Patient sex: M
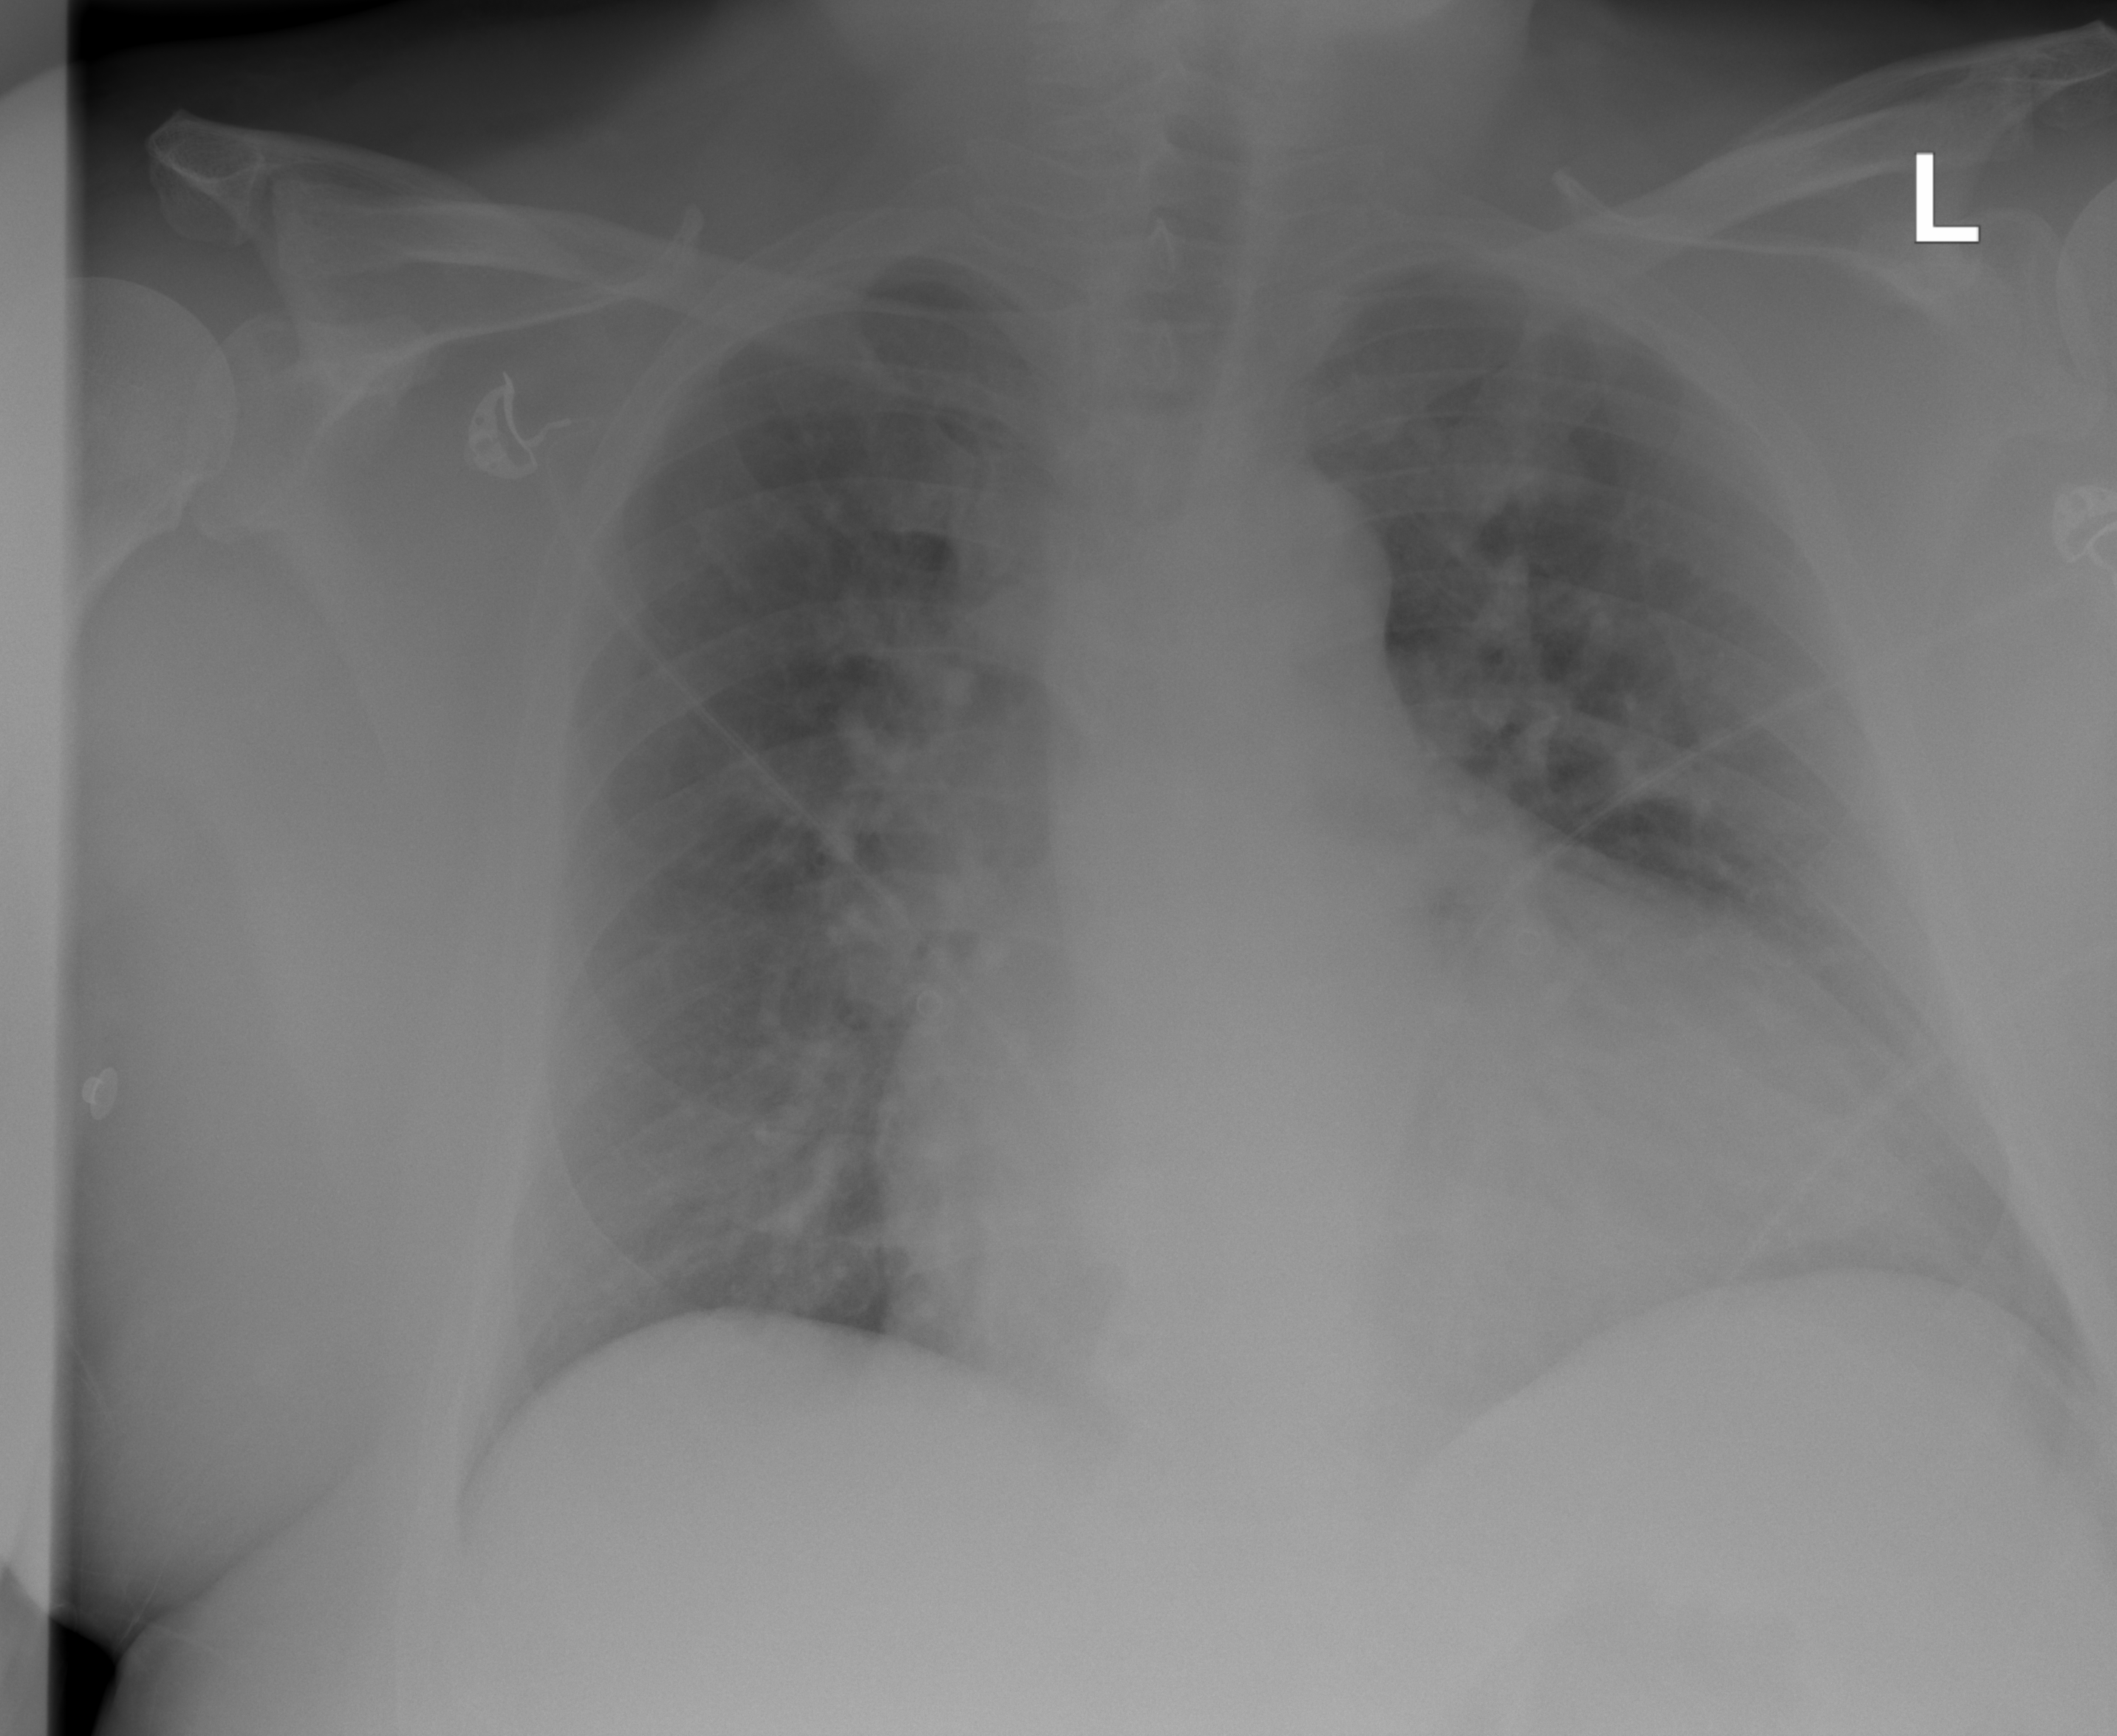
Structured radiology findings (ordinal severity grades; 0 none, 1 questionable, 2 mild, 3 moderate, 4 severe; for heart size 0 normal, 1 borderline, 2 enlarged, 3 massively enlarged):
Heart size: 2
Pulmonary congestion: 0
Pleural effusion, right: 0
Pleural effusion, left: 0
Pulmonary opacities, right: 0
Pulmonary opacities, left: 0
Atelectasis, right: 1
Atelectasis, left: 2